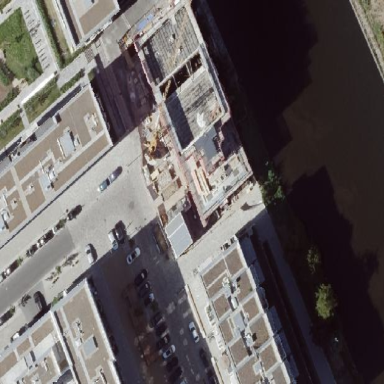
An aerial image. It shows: Office building.